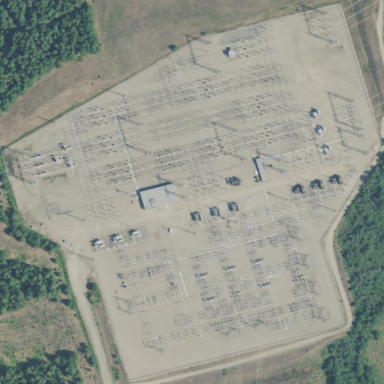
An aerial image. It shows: Power substation surrounded by fence.